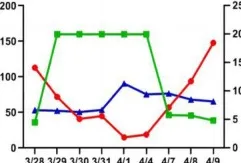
Coagulation parameters showed an improvement trend.
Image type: chart (chart)